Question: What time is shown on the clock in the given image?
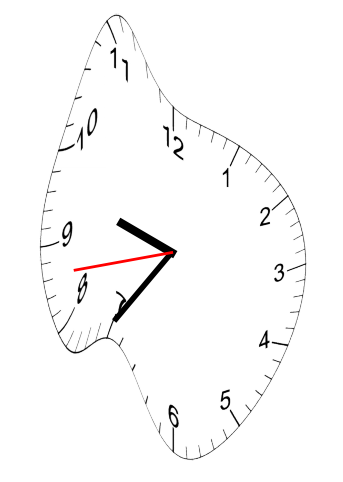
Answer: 09:35:43